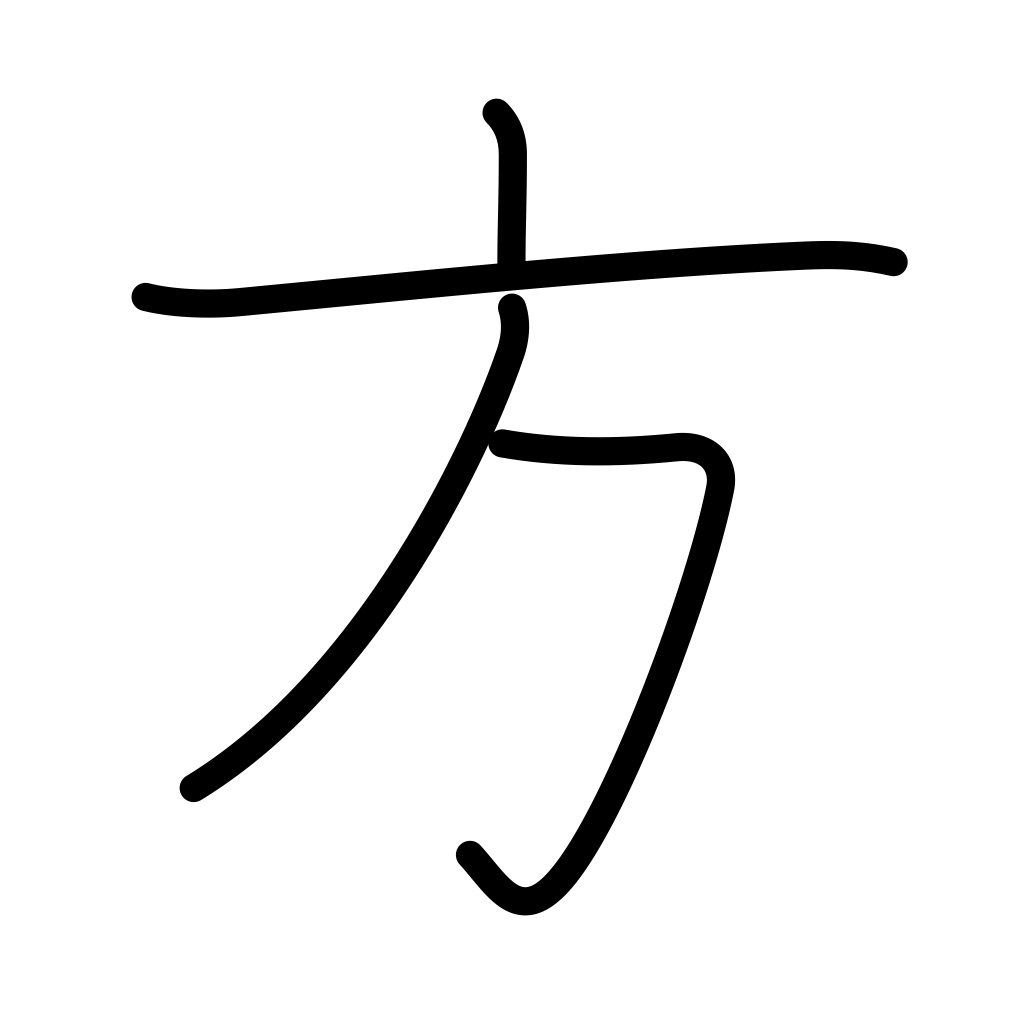
Meaning: direction, person, alternative